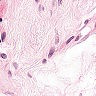
Metastatic tissue present: no